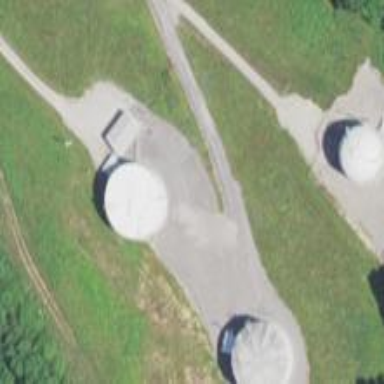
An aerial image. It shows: Storage tank that is man-made.